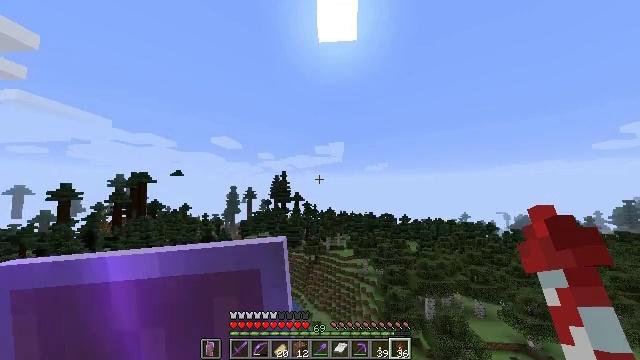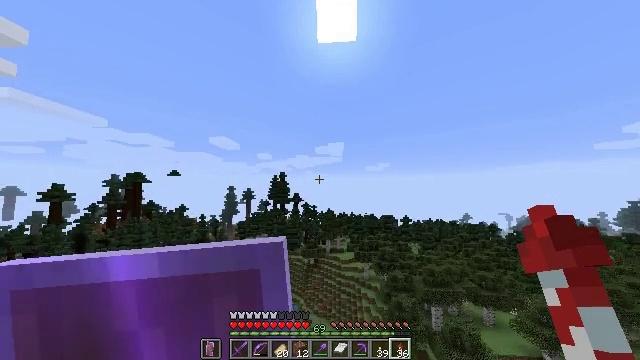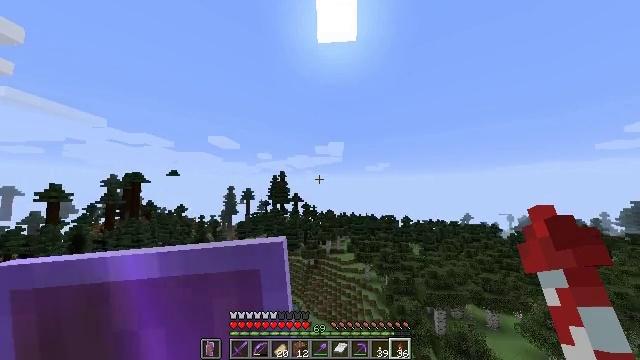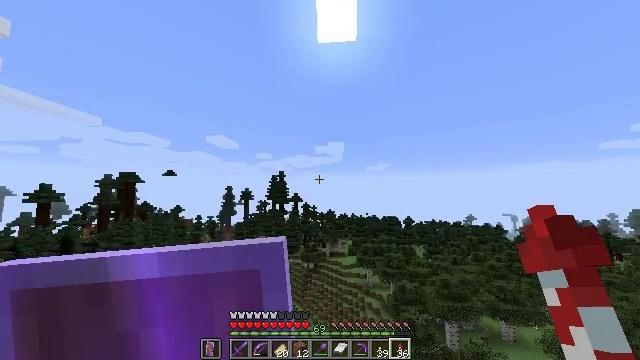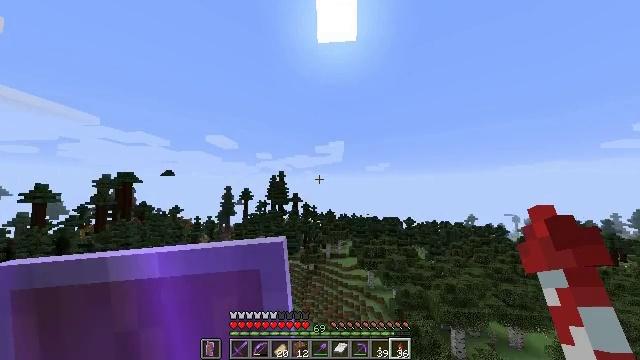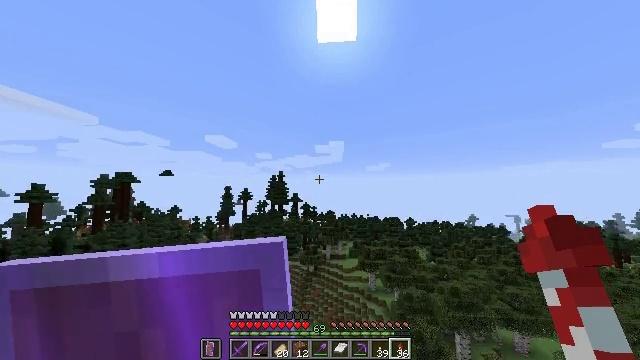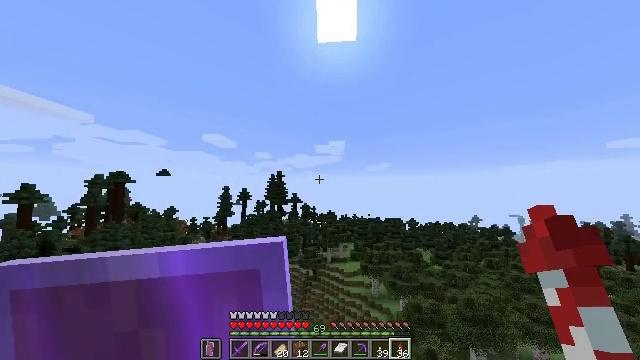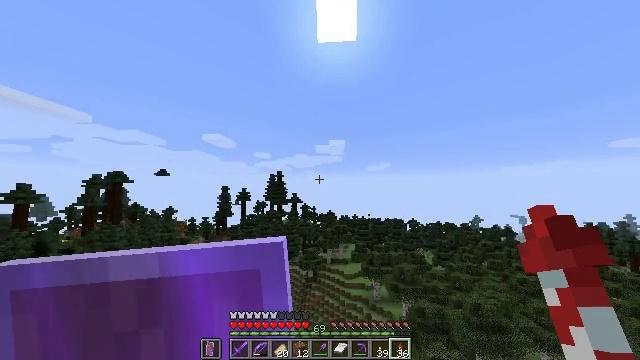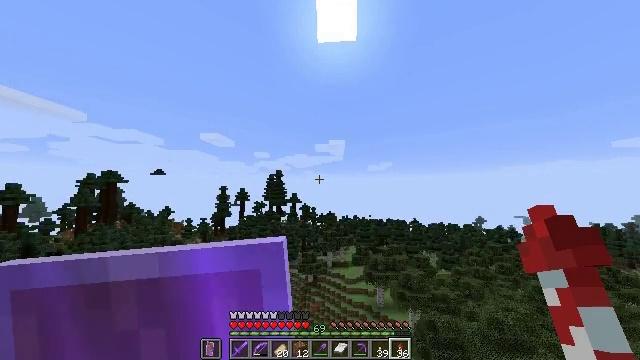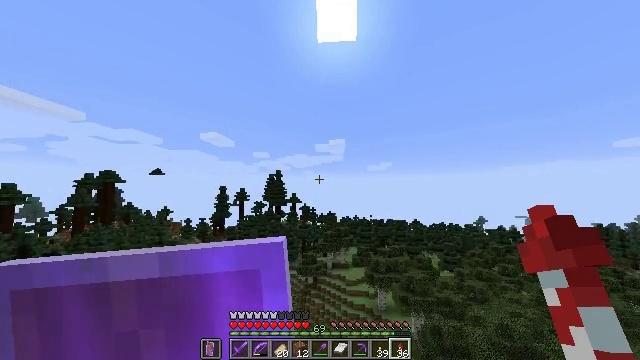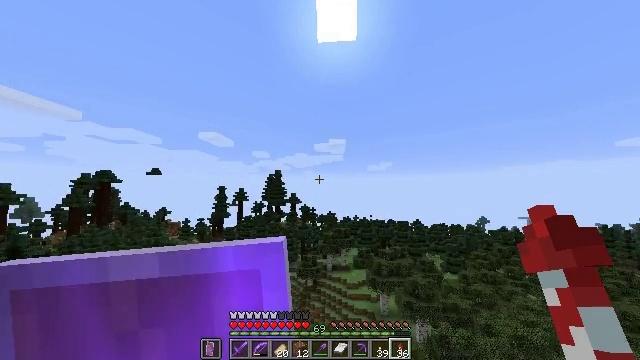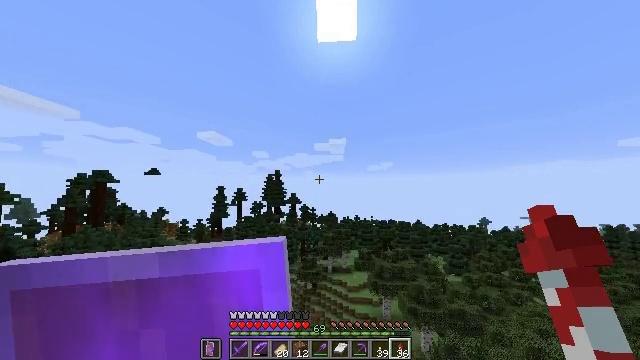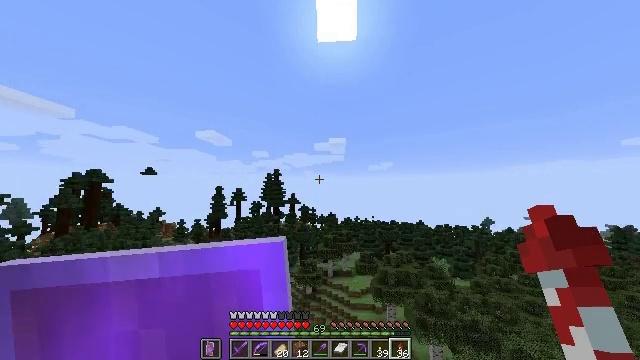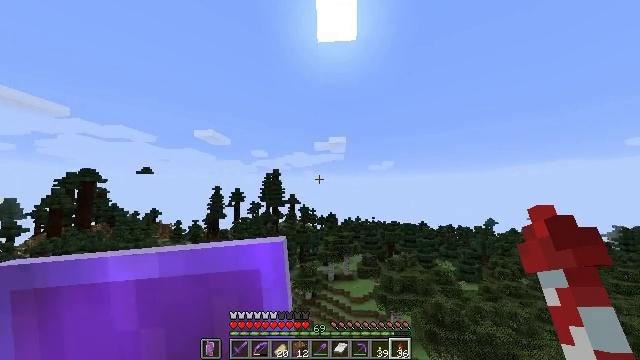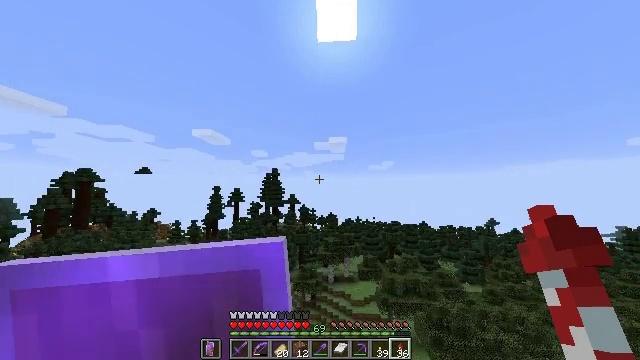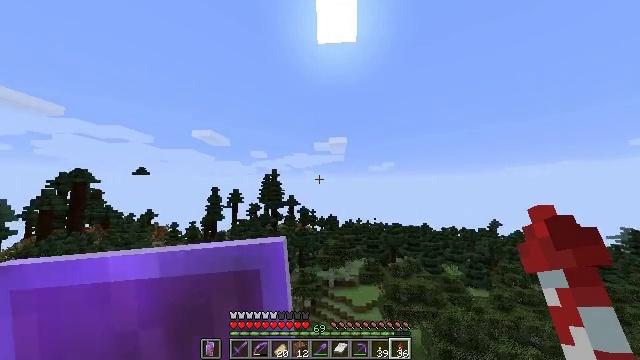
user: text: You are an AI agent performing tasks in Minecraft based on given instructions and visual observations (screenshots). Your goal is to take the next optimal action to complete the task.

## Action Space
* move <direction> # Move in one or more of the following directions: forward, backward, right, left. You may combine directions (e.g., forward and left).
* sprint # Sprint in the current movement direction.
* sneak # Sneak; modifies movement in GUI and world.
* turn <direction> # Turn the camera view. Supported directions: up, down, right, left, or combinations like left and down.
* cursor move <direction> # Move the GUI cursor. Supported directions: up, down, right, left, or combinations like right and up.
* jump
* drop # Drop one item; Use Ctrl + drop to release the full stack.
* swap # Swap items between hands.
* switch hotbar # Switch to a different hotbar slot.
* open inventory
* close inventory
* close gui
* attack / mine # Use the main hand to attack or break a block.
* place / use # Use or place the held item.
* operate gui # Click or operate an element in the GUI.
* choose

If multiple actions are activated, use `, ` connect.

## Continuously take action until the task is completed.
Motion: motion action
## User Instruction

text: craft item air
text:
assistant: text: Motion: move forward, sprint, jump
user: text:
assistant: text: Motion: move forward, sprint, jump
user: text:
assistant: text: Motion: move forward, sprint, jump
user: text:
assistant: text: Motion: move forward, sprint, jump
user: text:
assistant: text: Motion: move forward, sprint, jump
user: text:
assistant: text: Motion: move forward, sprint, jump
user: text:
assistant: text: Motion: move forward, sprint, jump
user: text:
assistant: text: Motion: move forward, sprint
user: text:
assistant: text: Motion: move forward, sprint, jump
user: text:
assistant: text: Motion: move forward, sprint, jump
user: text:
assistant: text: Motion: move forward, sprint, jump
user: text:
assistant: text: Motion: move forward, sprint, jump
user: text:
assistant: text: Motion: move forward, sprint, jump
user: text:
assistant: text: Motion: move forward, sprint
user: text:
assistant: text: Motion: move forward, sprint
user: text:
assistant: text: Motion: move forward, sprint, turn up
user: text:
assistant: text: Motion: move forward, sprint, turn up
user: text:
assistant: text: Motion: move forward, sprint
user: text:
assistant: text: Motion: move forward, sprint
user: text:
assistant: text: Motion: move forward, sprint
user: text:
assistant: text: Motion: move forward, sprint, jump
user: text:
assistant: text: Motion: move forward, sprint
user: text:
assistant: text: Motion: move forward, sprint
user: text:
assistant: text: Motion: move forward, sprint
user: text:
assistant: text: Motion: move forward, sprint
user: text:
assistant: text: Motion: move forward, sprint
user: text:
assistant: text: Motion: move forward, sprint
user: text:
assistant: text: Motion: move forward, sprint
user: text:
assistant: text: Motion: move forward, sprint
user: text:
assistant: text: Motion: move forward, sprint